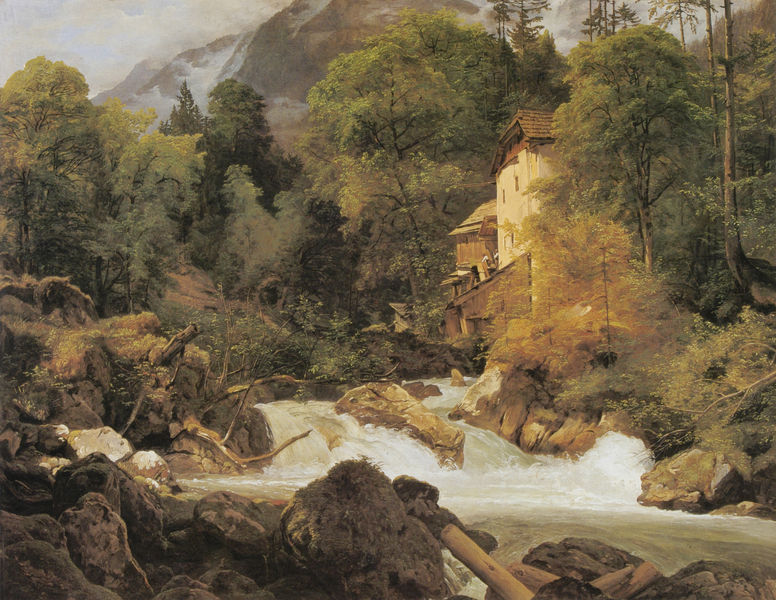
Titel: Mühle am Ausfluß des Königssees, "Waldparthie mit einer Mühle"
Künstler: Ferdinand Georg Waldmüller
Standort: München
Institution: Neue Pinakothek
Schlagwörter: baum, berg, blätter, felsen, gemälde, himmel, wasser, weiß, wolken, baumstämme, bäume, fluss, gelb, grün, landschaft, menschen, ocker, sand, äste, braun, fenster, holz, dach, gebäude, haus, schnee, malerei, stein, steine, bild, ast, bach, baumstamm, flusslauf, mühle, nass, natur, stamm, busch, büsche, hütte, tal, wald, wasserfall, anhöhe, sommer, fassade, berge, fels, gebirge, gipfel, giebel, nebel, geröll, herbst, rauh, winter, romantik, schaum, stromschnelle, tannen, sturm, wild, realistisch, bayern, alpen, wasserlauf, gefälle, kunst, wurzeln, gebirgsbach, stürzen, schneegipfel, wildbach, reissend, er hängt, holzmühle, schmelzwasser, schreinerei, tosen, wo bleibt das bild, rauschend, büsch, reisend, vild, mühlr